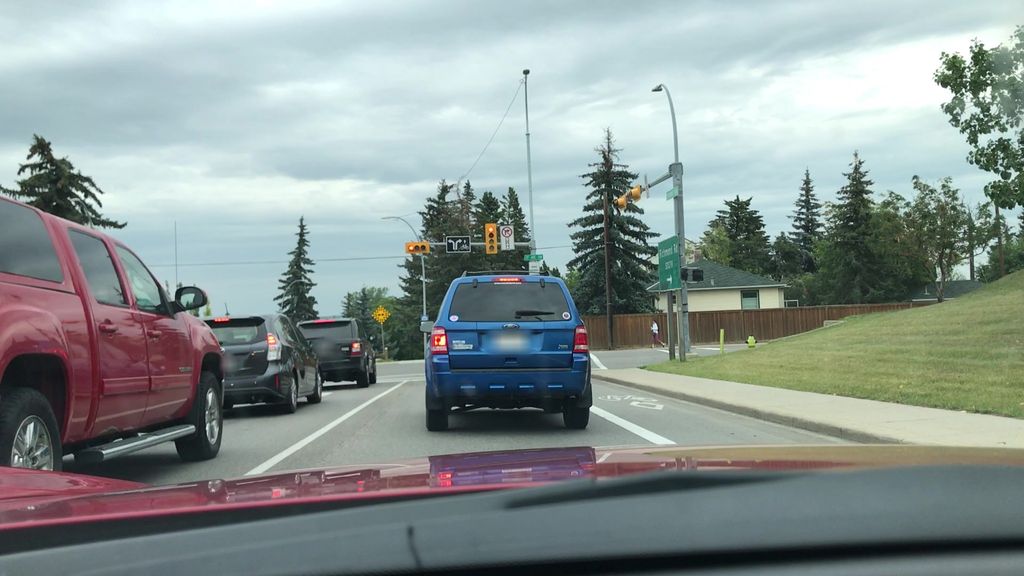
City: calgary